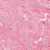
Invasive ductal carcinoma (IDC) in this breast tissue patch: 0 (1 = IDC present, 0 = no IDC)